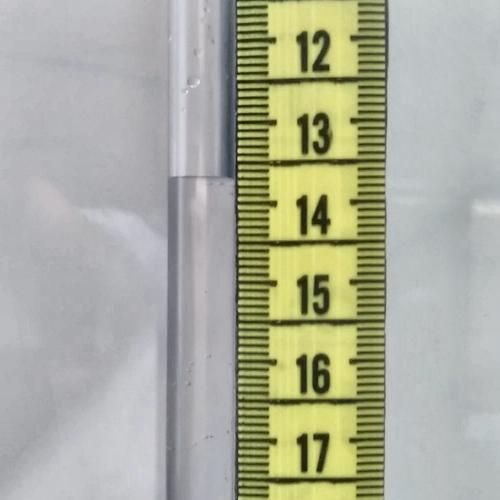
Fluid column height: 13.7 cm